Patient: sex M, age 78
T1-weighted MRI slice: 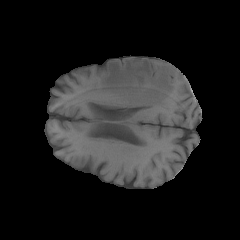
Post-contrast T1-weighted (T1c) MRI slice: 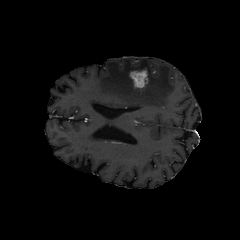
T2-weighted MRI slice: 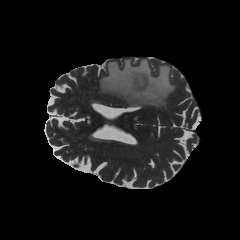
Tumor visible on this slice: yes
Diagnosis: Glioblastoma, IDH-wildtype
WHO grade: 4